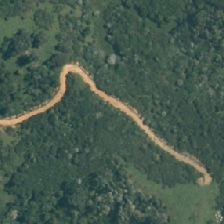
Land cover: manuka_kanuka